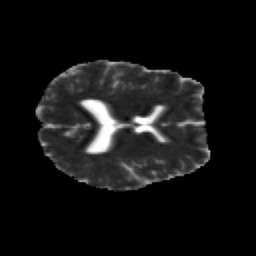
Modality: MD
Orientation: axial
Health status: healthy
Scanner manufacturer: siemens
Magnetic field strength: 3 T
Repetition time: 12 s
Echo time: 0.092 s